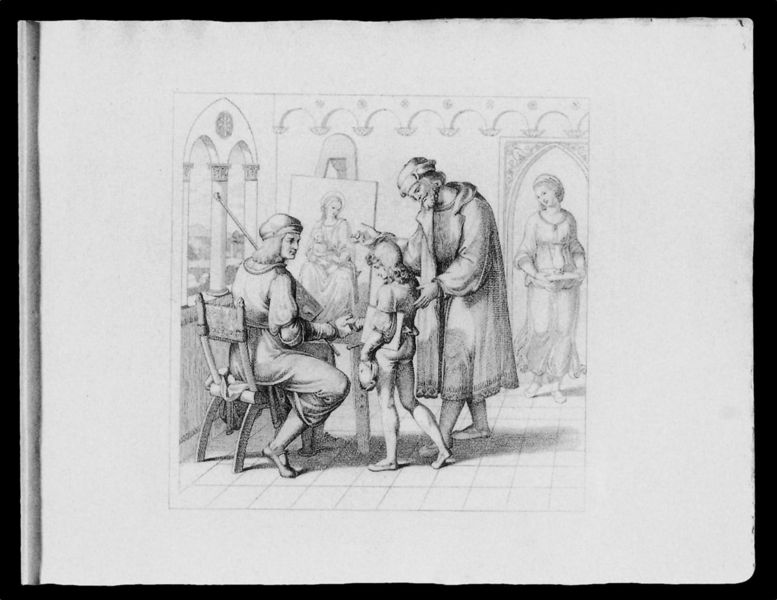
Titel: “Ankunft Raphaels bei seinem Lehrer Pietro Vannucci (Perugino) in Perugia” (Tafel 6 aus “Leben Raphael Sanzio’s von Urbino in zwölf Bildern”)
Künstler: Franz Riepenhausen
Schlagwörter: akt, gemälde, hand, mann, nackt, weiß, landschaft, menschen, fenster, frau, grau, kleid, männer, raum, schwarz, skizze, stuhl, säulen, zeichnung, dame, malerei, hose, tablett, bild, portrait, porträt, gewand, mantel, kind, vater, gotik, renaissance, schürze, hintern, modell, bogen, italien, lehrer, maler, staffelei, junge, knabe, fuss, schwarz weiß, künstler, palette, pinsel, schüler, porträit, meister, strichzeichnung, altertum, lehrling, lininen